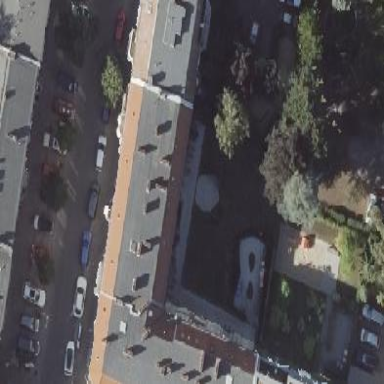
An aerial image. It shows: Residential building with unique double saltbox roof shape.